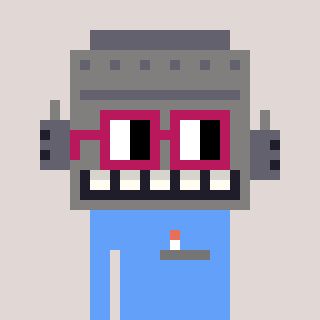
a pixel art character with square dark red glasses, a robot-shaped head and a blue-colored body on a warm background